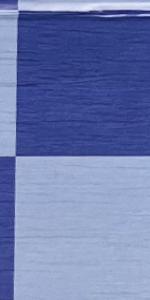
Label: Empty